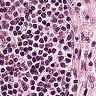
Metastatic tissue present: no